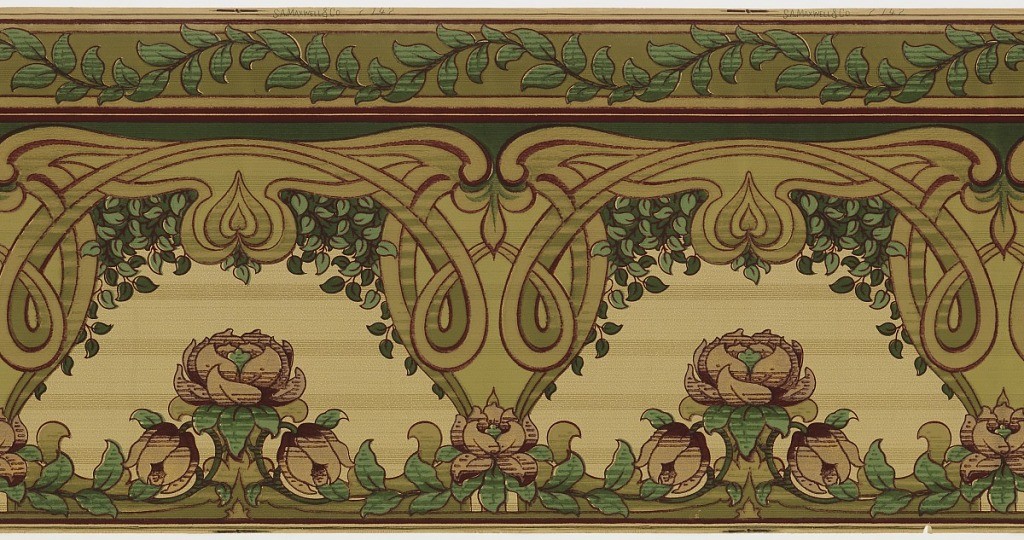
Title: Frieze
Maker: Maxwell & Co., S.A., Chicago, Illinois, USA
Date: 1905–1915
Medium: Machine-printed paper
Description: Art Nouveau style. Wide frieze, possibly meant to be cut into wide and narrow borders. Scrolling or scalloped vine with foliage centered between two rods at top. Scrolling flourishes and heart-shaped pendants suspend from foliate band. Stylized foliate motifs in voids under hearts. Printed in colors on horizontally-striped ground.